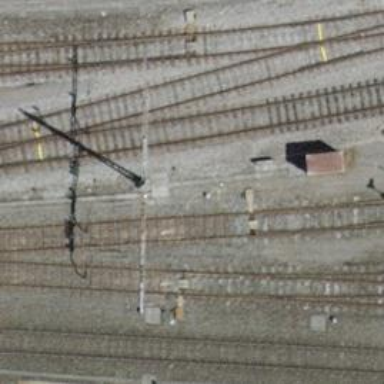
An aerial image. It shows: Railway switch.